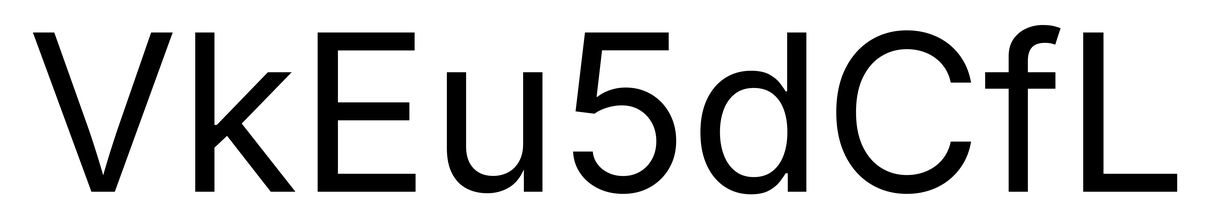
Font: Inter_Regular